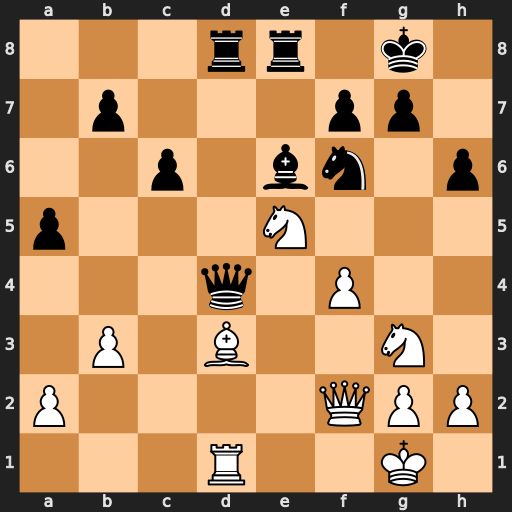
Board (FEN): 3rr1k1/1p3pp1/2p1bn1p/p3N3/3q1P2/1P1B2N1/P4QPP/3R2K1
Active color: w
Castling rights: -
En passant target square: -
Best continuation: Bh7+ Kxh7 Rxd4 Rxd4 Qxd4